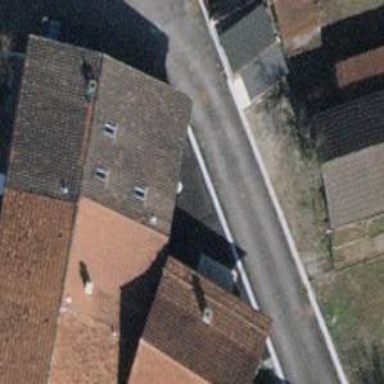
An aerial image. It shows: Terrace building.